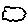
Label: cloud